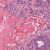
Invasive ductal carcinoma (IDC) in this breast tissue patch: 0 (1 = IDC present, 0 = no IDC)